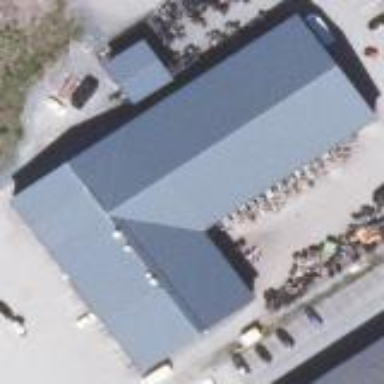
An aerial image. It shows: Commercial building housing car repair shop.